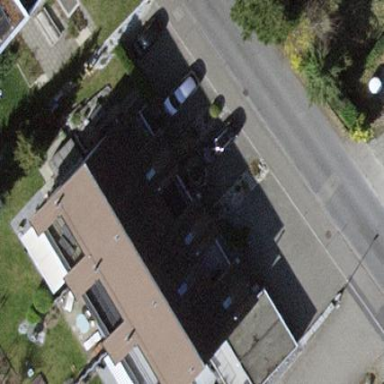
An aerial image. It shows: Terrace building.